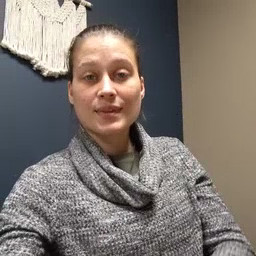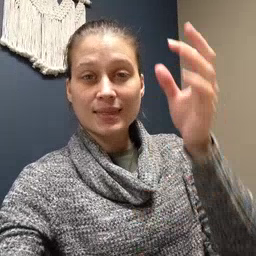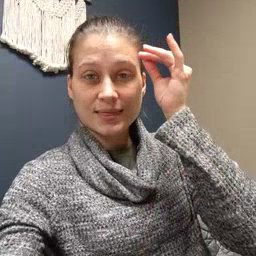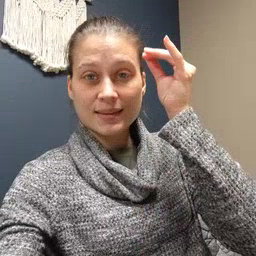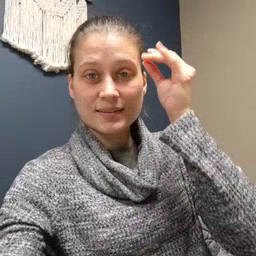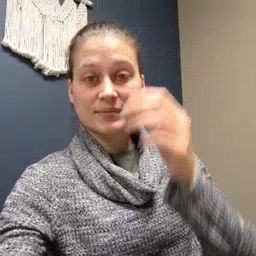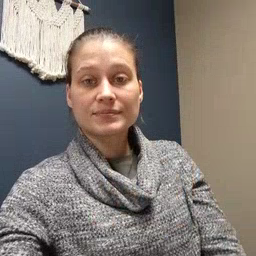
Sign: think